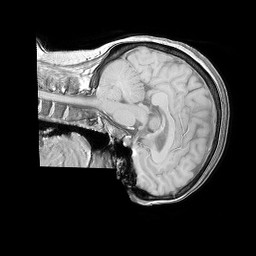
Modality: T1w
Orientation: sagittal
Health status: ill
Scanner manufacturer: philips
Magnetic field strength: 3 T
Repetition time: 0.3787 s
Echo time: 0.002908 s